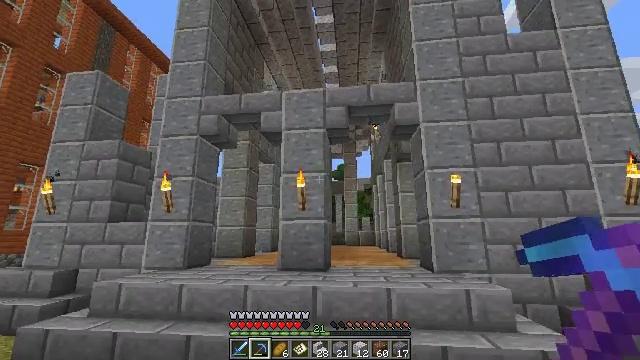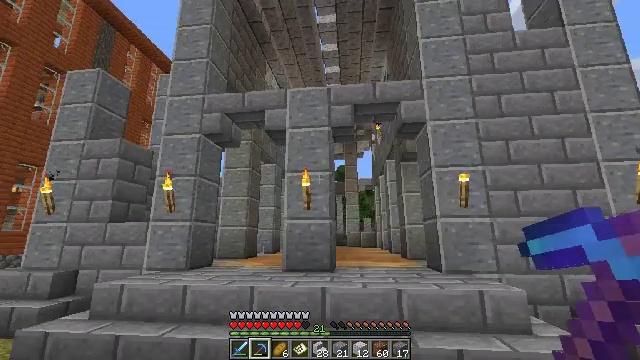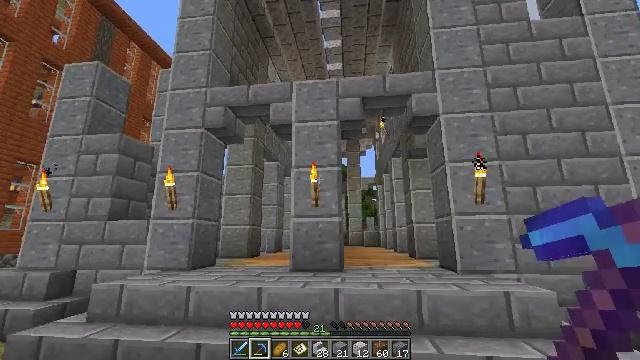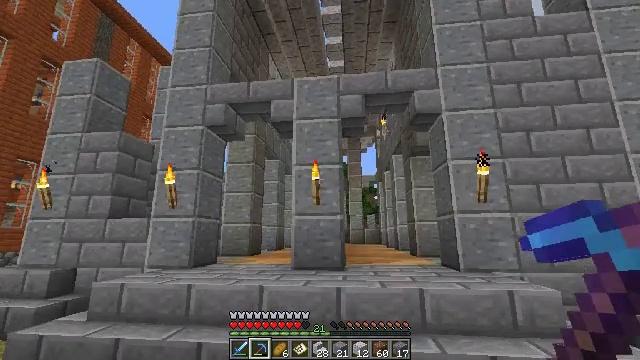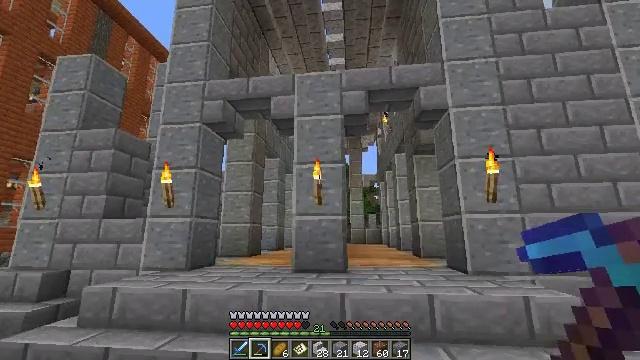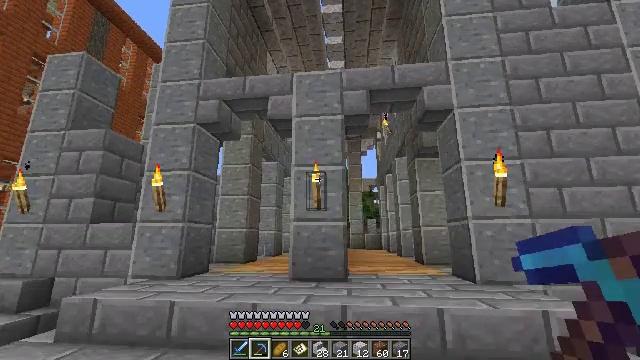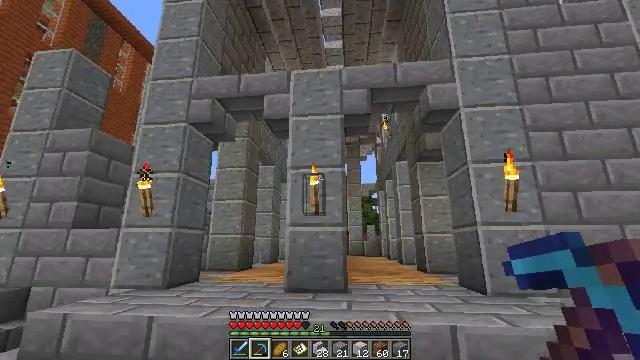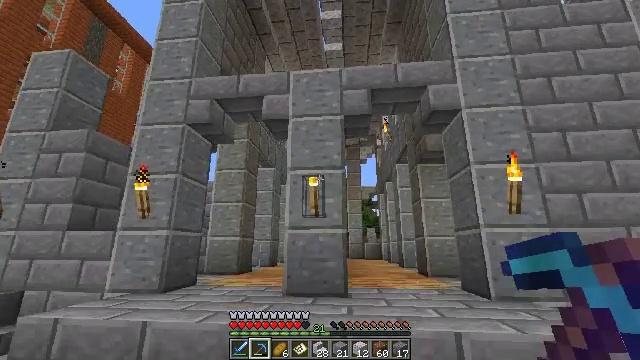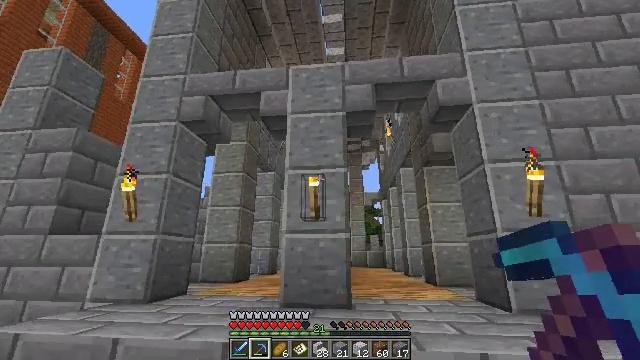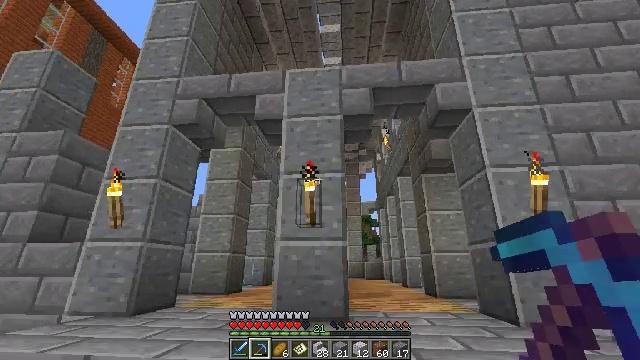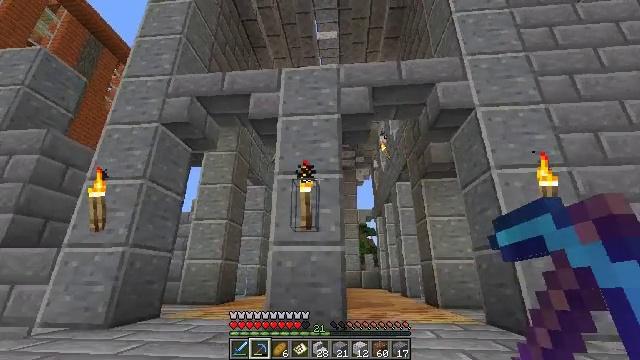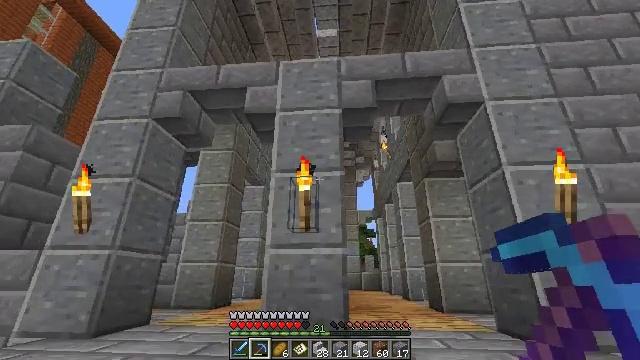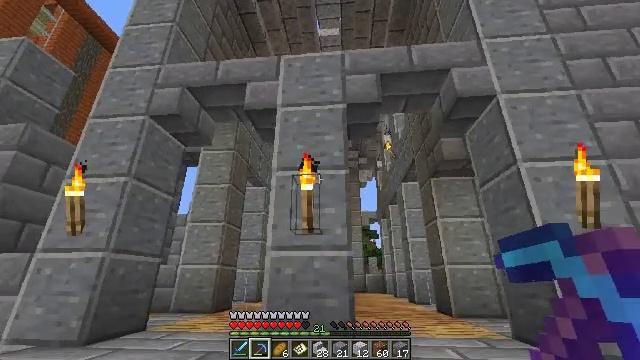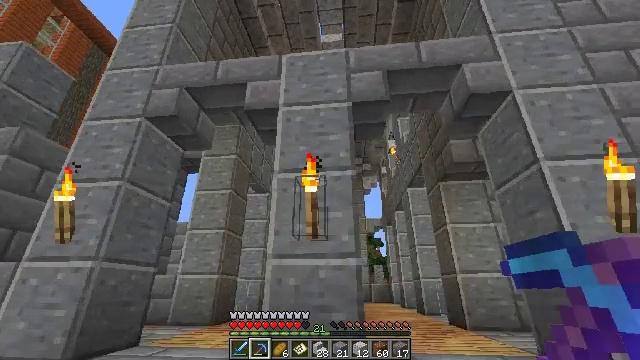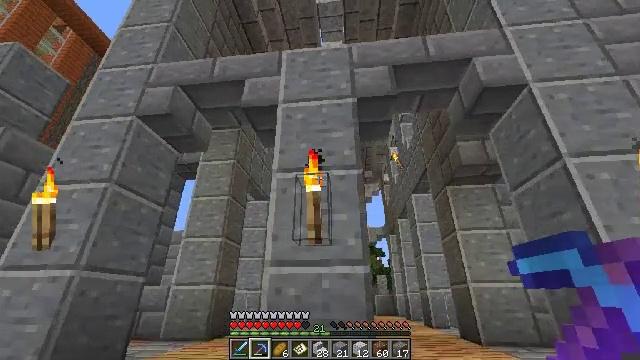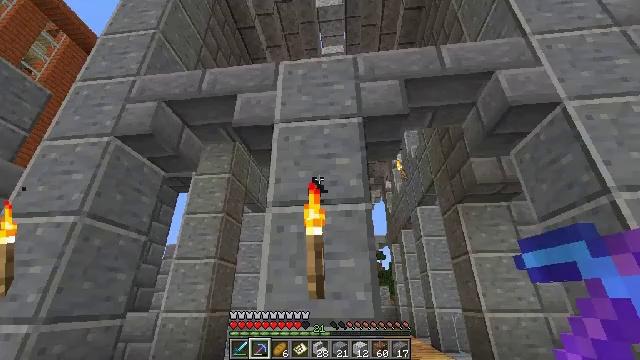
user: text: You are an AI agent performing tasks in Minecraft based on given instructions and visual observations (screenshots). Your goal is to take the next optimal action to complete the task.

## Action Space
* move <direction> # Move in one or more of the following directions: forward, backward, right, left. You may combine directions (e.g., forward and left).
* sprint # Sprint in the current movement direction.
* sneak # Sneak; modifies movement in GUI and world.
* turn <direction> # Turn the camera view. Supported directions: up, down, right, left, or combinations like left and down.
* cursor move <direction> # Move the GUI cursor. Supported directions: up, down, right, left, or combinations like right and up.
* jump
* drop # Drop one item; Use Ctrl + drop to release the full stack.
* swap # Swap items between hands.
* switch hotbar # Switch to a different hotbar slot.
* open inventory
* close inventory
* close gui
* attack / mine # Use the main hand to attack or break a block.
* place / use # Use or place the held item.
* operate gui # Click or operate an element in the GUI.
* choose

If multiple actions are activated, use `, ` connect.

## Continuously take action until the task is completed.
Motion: motion action
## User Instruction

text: Retrieve the polished andesite from the wall.
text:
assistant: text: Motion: move forward and move left
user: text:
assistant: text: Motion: move forward
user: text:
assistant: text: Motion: move forward
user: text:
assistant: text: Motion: move forward
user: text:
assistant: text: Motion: move forward, turn up
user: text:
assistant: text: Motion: move forward, turn up
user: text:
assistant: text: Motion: move forward
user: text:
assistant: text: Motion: move forward, turn up
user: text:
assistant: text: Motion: move forward, turn up
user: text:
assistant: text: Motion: move forward, turn up
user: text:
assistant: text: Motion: move forward
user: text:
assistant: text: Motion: move forward
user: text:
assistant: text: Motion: move forward, turn up
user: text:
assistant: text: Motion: move forward, turn up
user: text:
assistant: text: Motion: move forward
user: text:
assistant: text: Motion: move forward, attack / mine
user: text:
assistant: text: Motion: attack / mine
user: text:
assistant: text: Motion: attack / mine
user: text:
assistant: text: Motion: attack / mine
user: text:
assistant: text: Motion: attack / mine
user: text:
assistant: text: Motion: attack / mine
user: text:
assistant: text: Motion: attack / mine
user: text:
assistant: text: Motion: attack / mine
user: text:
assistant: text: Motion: attack / mine
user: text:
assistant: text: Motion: attack / mine
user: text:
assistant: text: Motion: attack / mine
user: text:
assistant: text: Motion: attack / mine
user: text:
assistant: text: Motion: attack / mine
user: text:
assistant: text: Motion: attack / mine
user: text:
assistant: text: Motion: attack / mine